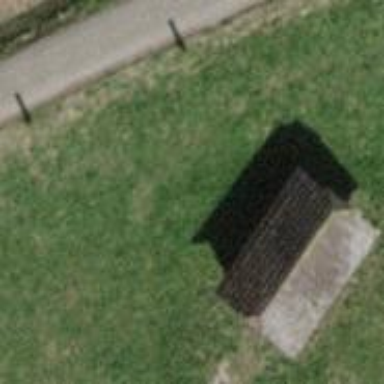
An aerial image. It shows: Gabled roof on farm auxiliary building.